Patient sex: F
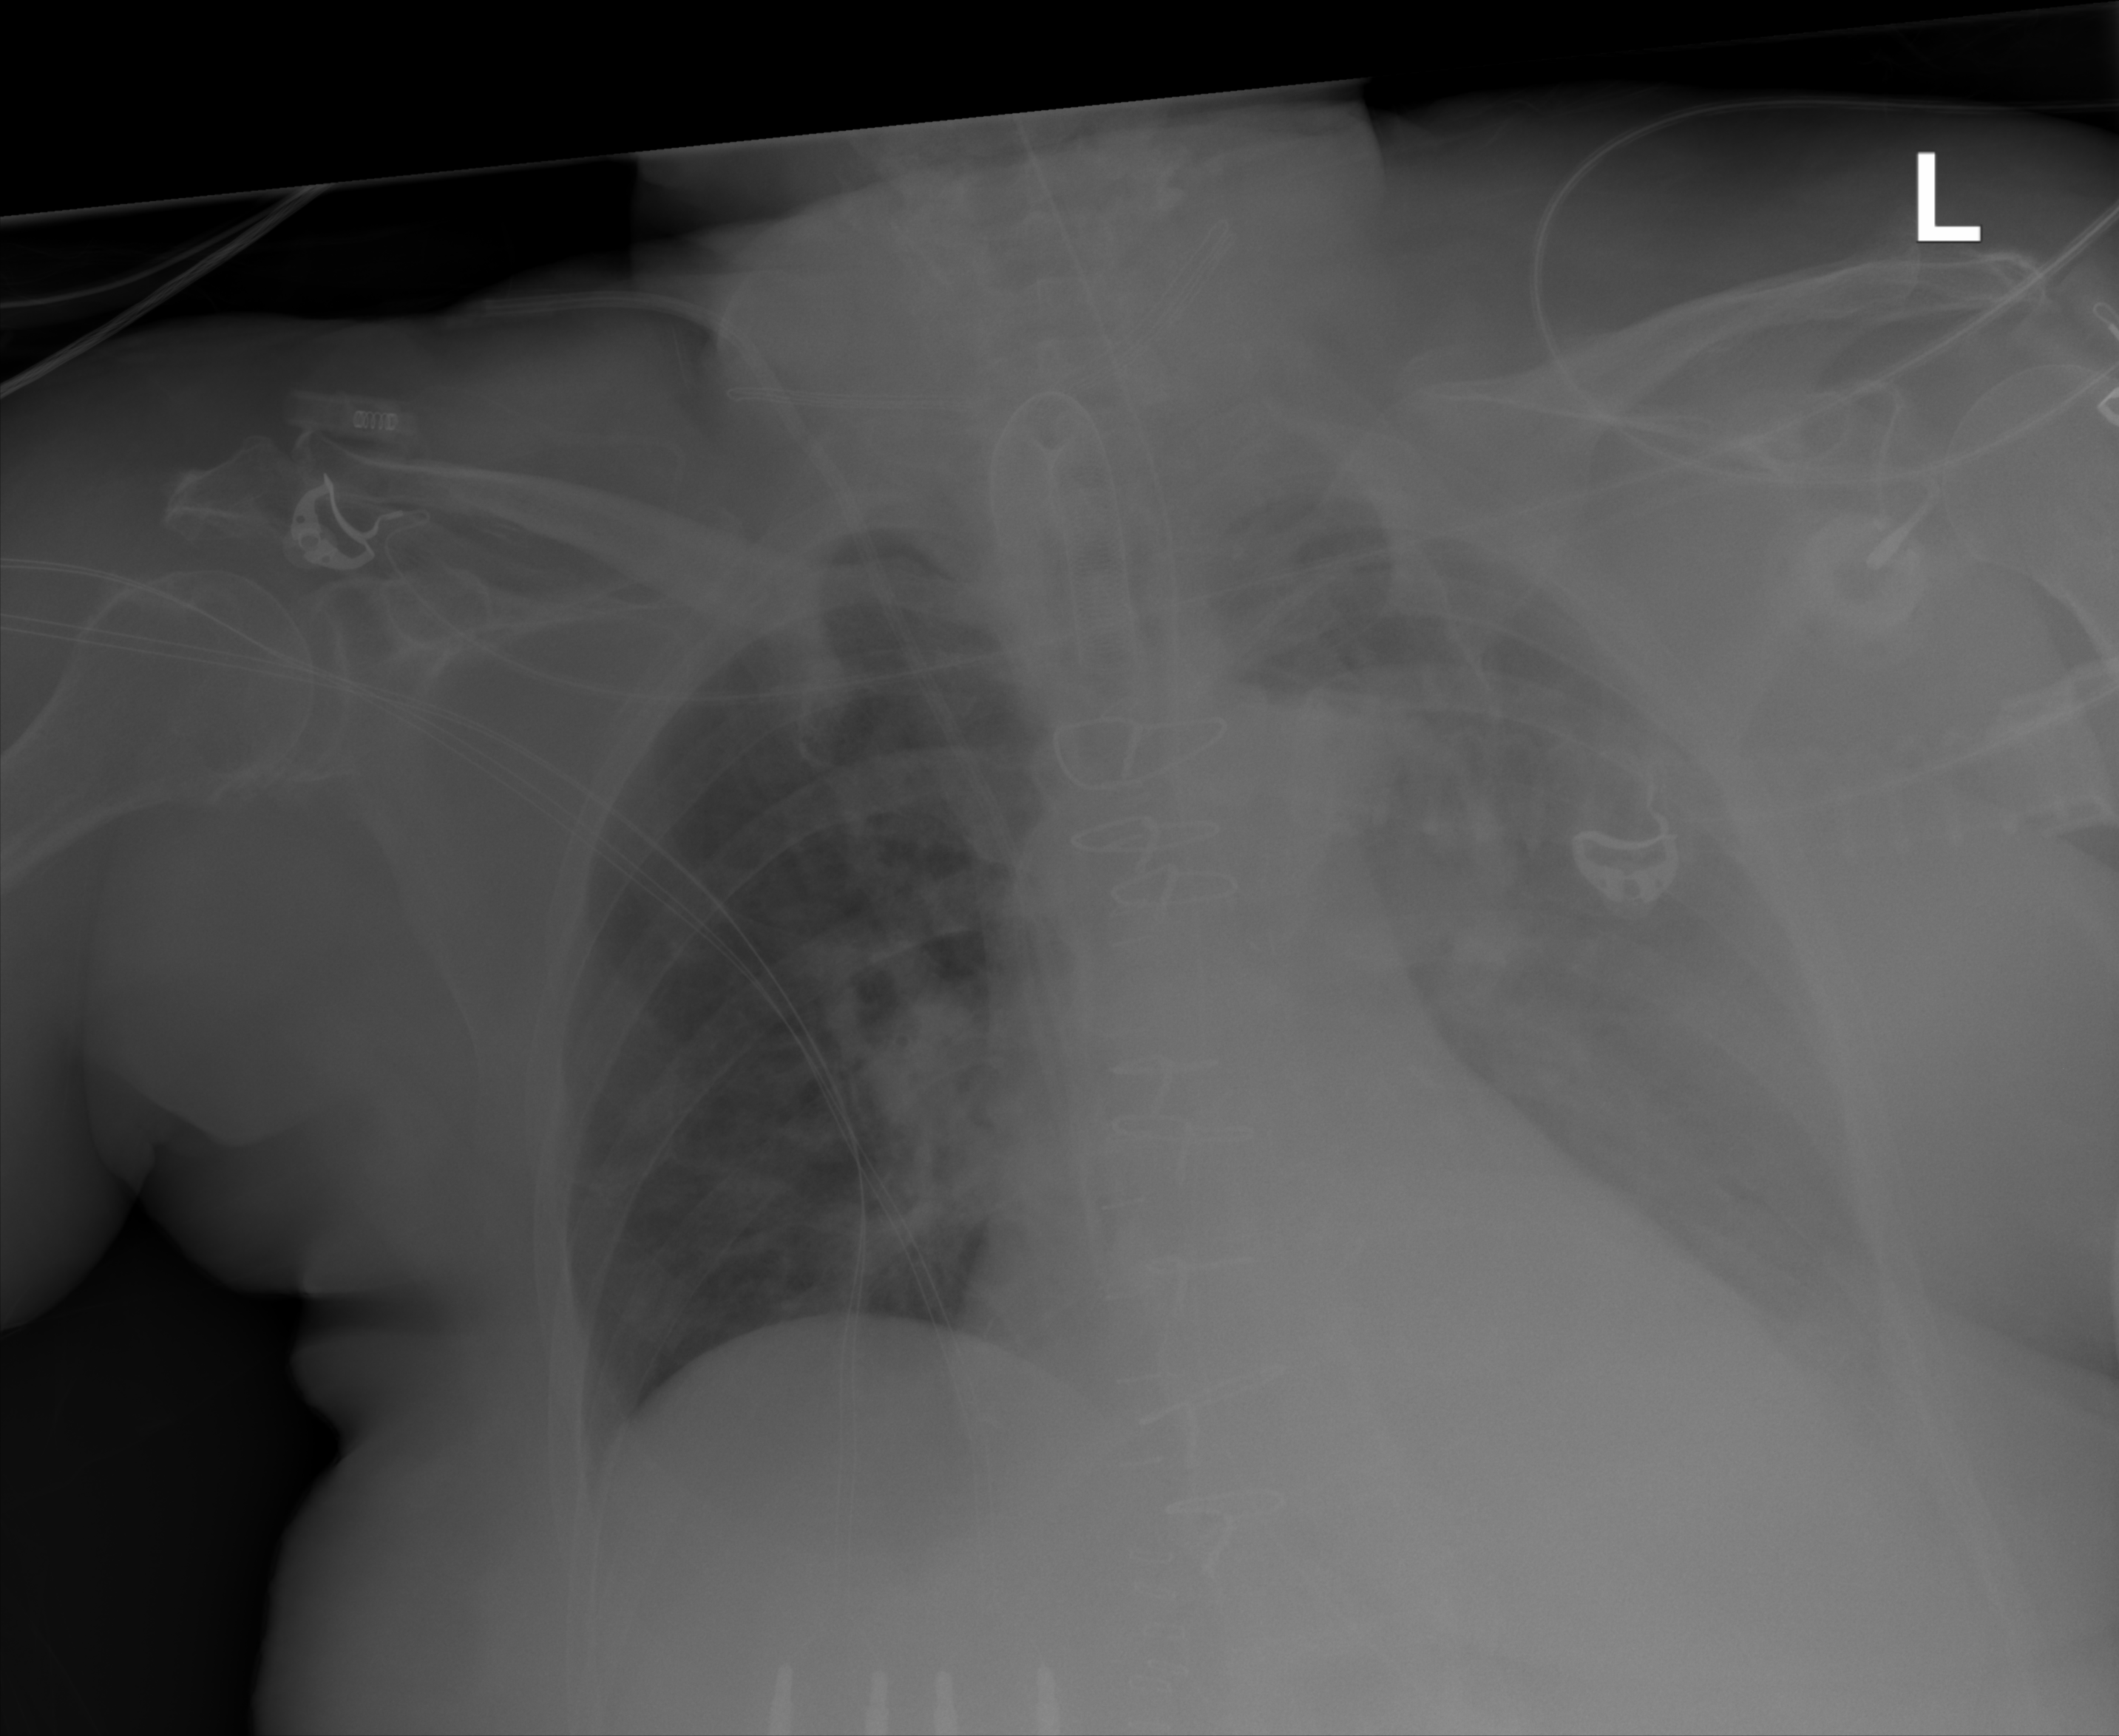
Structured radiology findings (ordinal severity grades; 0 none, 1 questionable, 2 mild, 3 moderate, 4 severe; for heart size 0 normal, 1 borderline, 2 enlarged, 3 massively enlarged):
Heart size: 1
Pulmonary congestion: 2
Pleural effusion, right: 0
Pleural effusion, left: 3
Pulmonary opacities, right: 2
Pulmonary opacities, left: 1
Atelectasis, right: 0
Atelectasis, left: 2